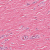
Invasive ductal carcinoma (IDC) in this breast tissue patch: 0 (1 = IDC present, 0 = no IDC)